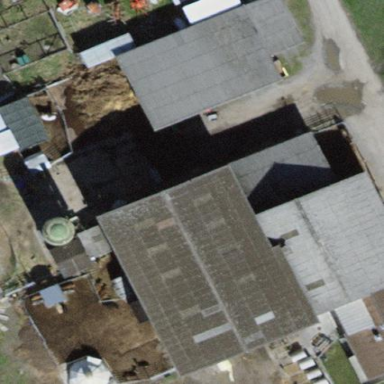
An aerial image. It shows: Farmyard area.